Question: How can I achieve paging the navigation bar title in iOS? That is, having the title in the nav bar slide left or right depending on which way you swipe, fade in/out depending on your swipe and get replaced by the next 'UIPageView''s title.
Twitter's new iOS app does exactly what I am referring to, any thoughts on how this can be achieved is much appreciated. I have attached a link to an image of Twitters app

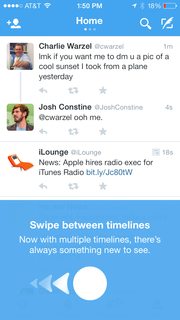
Answer: Just write a simple demo for you:
<URL>